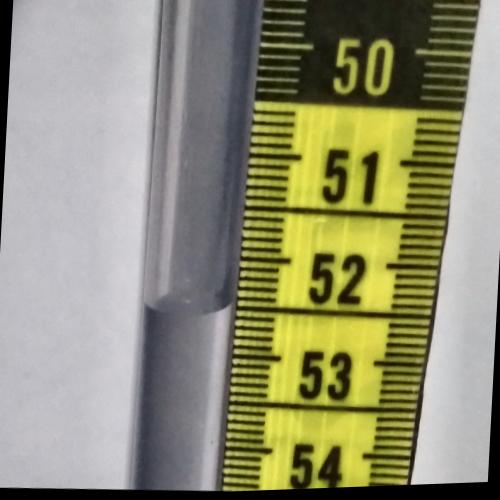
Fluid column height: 52.5 cm